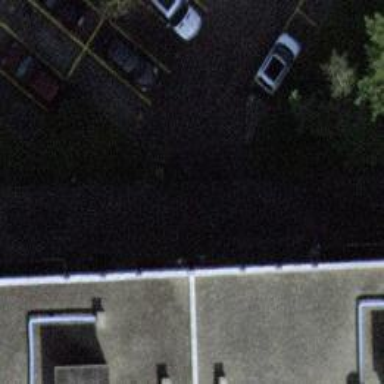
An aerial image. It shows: Parking aisle designated as service road.